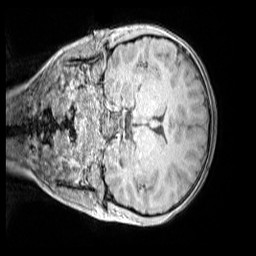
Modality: MP2RAGE
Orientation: coronal
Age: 9
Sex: female
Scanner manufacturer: siemens
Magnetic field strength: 3 T
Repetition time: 4 s
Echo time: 0.00299 s